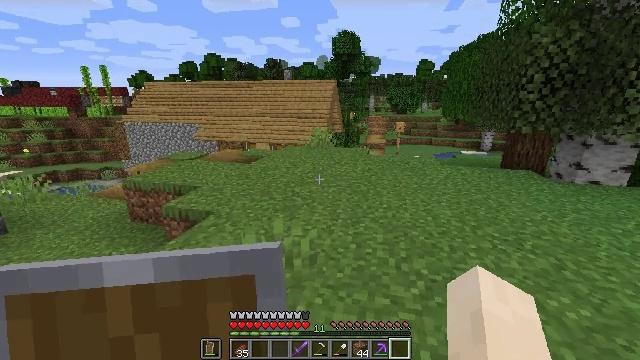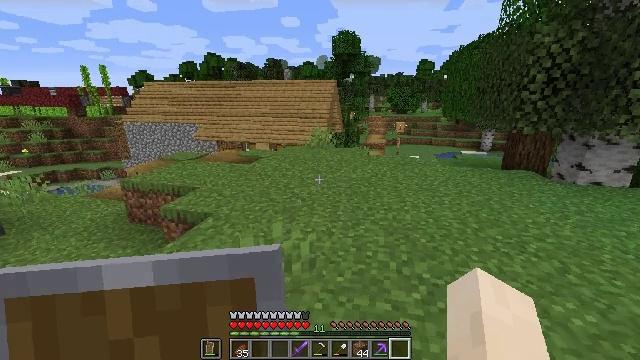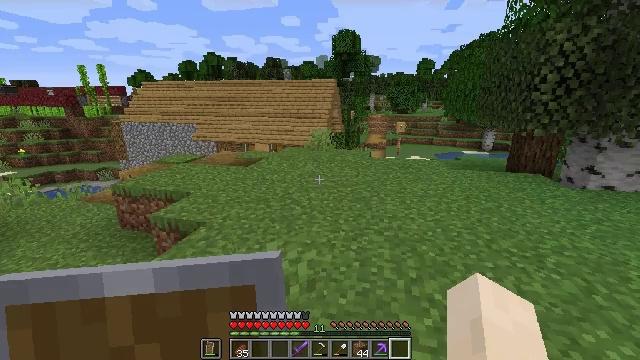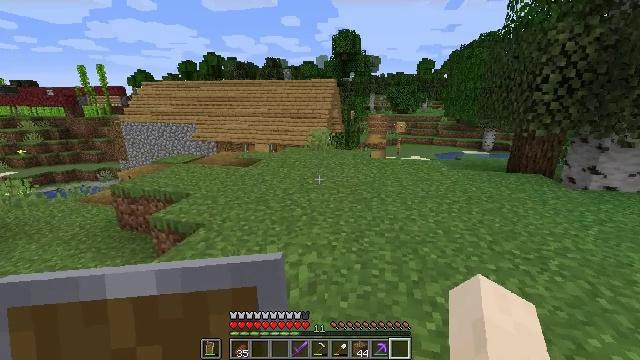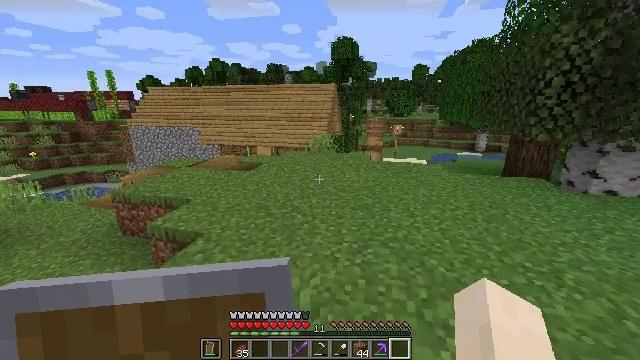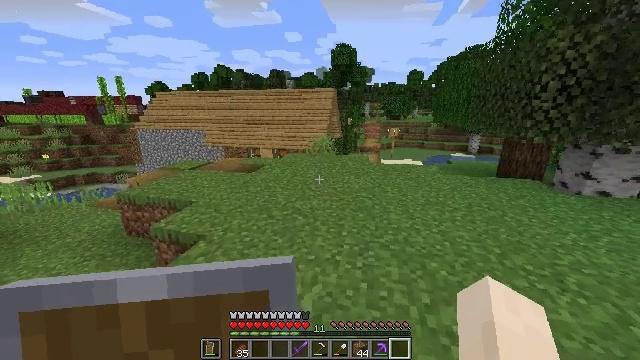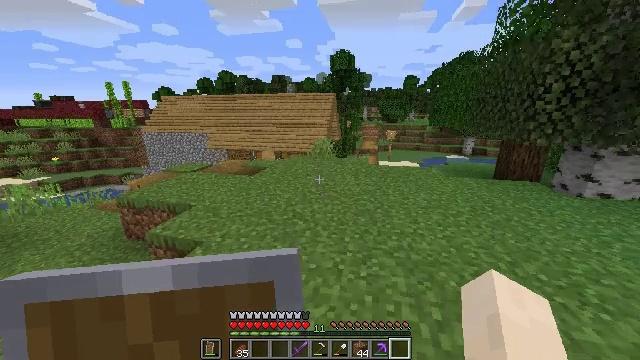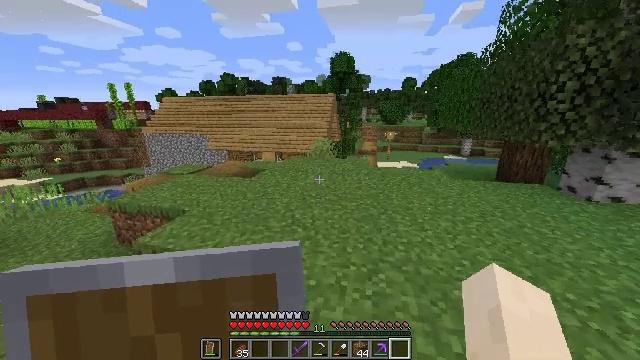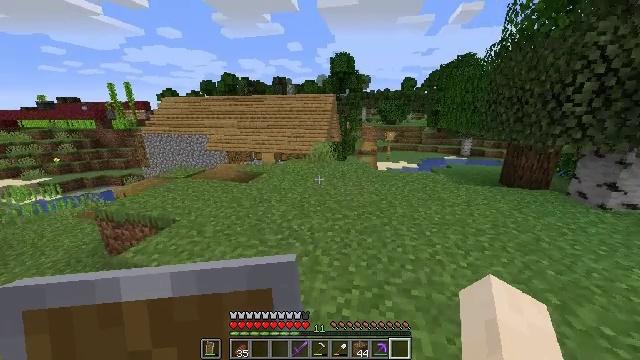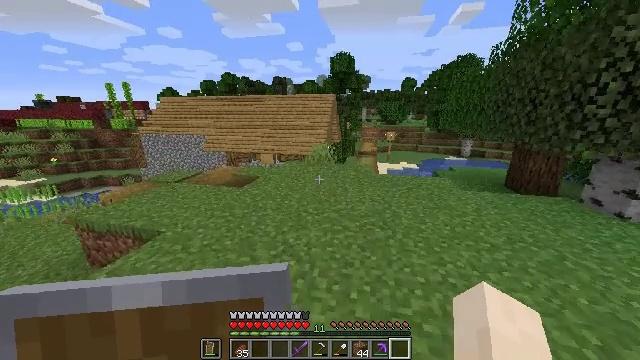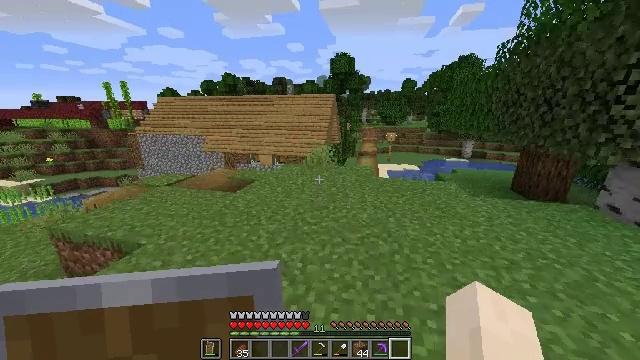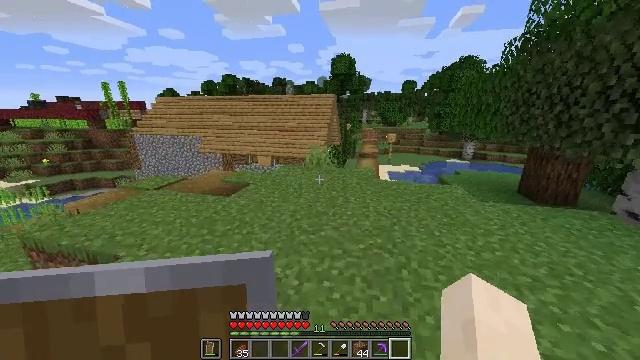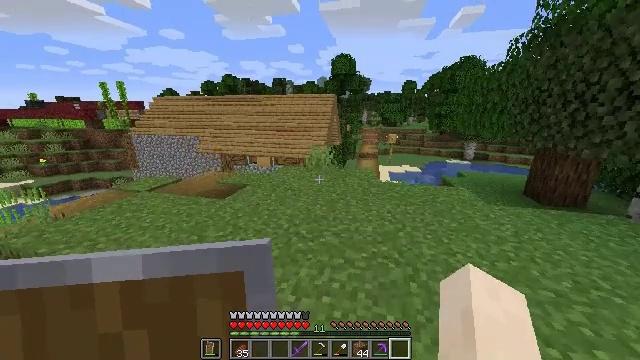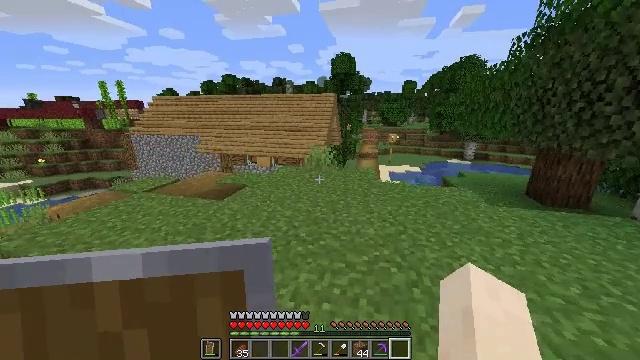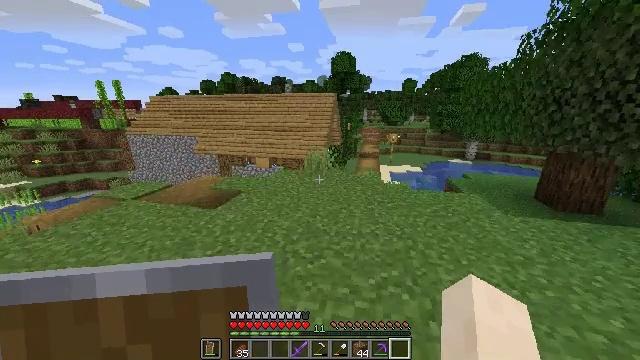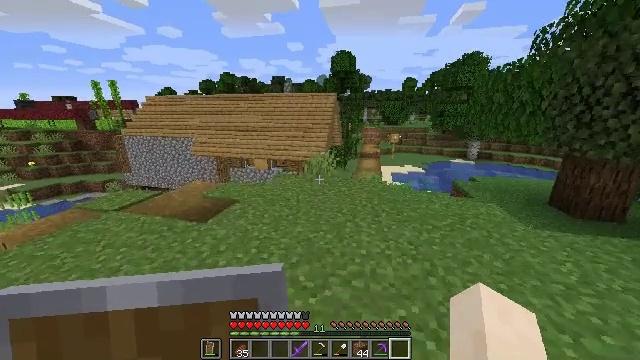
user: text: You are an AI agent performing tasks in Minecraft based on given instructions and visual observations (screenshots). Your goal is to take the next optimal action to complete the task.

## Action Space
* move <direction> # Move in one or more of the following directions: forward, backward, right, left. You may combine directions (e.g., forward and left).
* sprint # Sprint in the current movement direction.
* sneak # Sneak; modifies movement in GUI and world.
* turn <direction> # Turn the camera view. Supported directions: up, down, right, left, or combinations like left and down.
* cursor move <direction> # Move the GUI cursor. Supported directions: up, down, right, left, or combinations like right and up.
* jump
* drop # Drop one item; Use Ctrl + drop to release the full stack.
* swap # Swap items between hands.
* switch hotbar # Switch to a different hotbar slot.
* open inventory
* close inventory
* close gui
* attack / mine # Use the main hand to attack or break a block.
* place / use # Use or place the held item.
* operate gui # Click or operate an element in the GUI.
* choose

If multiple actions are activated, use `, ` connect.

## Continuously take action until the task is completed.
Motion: motion action
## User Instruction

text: Craft a hopper with the required materials.
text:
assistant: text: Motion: move forward
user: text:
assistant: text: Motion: no_op
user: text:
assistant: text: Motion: move forward
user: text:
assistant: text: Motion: move forward
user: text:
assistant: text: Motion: move forward
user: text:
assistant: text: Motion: move forward
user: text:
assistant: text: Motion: move forward
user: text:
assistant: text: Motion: move forward
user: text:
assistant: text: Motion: move forward
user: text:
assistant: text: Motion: move forward
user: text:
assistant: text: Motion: move forward
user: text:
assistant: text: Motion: move forward
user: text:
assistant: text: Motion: move forward
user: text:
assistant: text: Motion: move forward
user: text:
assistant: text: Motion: move forward
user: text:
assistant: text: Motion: move forward
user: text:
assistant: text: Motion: move forward
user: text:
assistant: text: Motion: move forward
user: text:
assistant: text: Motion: move forward
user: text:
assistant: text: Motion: move forward
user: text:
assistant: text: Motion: move forward
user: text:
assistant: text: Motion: move forward
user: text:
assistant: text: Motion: move forward
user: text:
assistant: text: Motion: move forward
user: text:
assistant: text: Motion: move forward and move right
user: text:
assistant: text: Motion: move forward and move right
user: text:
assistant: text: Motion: move forward and move right
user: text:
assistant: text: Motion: move forward and move right
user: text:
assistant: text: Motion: move forward and move right
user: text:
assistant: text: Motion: move forward